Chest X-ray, PA view. Patient: 41 years old, sex M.
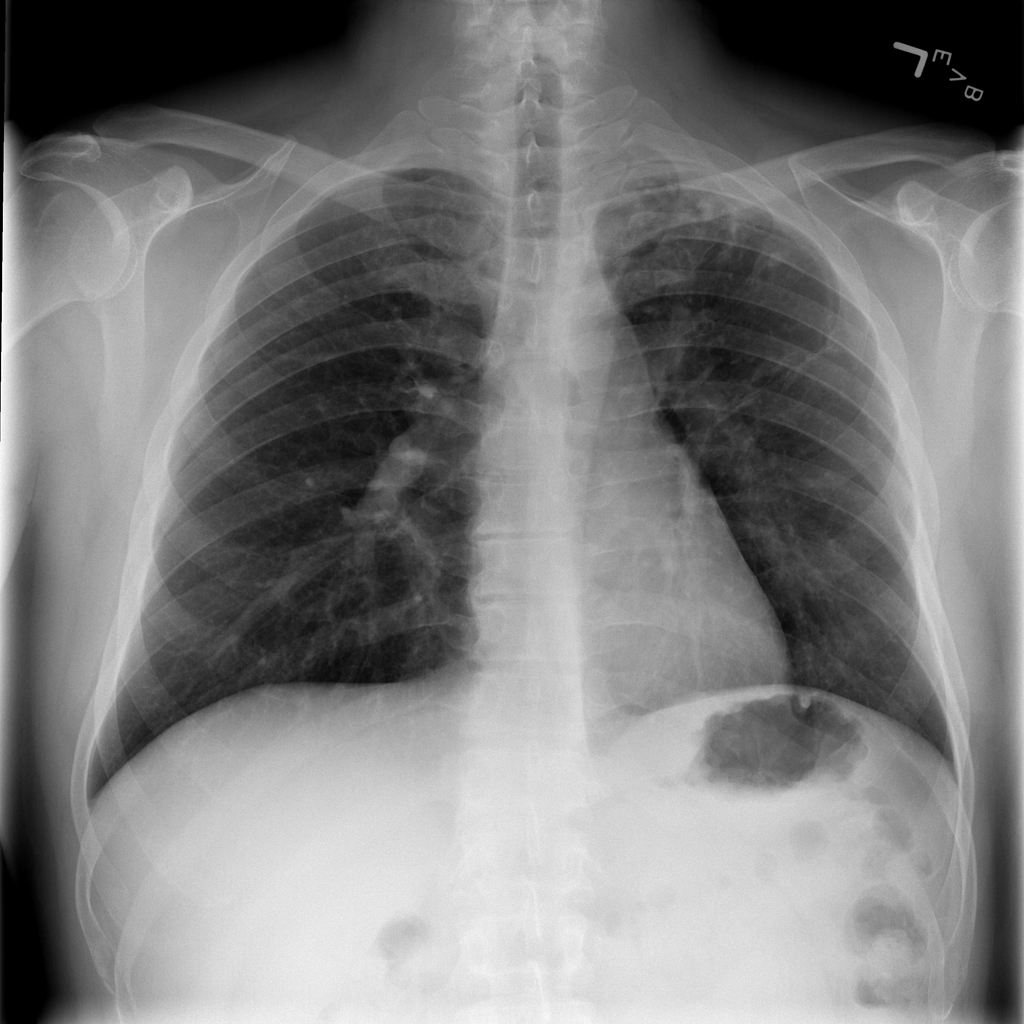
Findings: Fibrosis, Infiltration, Nodule